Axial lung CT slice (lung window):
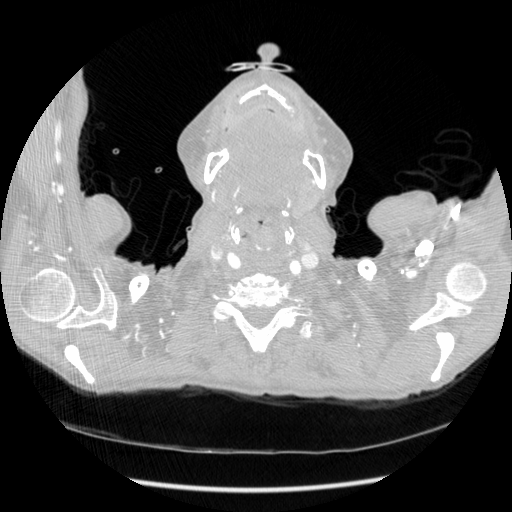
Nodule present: no